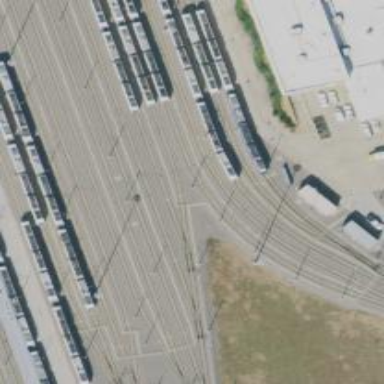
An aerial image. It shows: Light rail service yard with electrified contact lines.